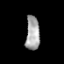
Tissue: prostate
Cell type: T cells
Senescence score: 0.3212
Nuclear area (px): 465
Mean DAPI intensity: 165.03